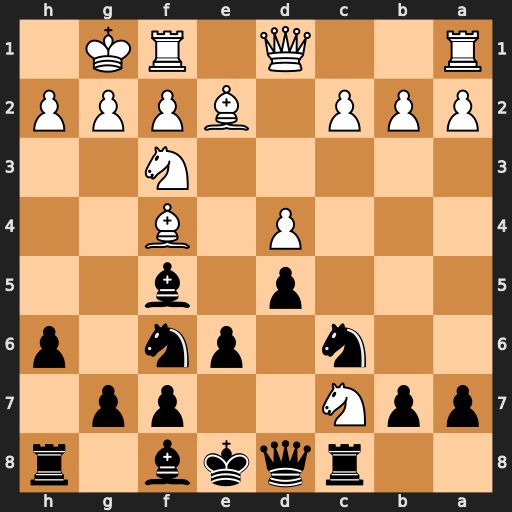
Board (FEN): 2rqkb1r/ppN2pp1/2n1pn1p/3p1b2/3P1B2/5N2/PPP1BPPP/R2Q1RK1
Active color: b
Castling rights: k
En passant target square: -
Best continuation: Rxc7 Bxc7 Qxc7